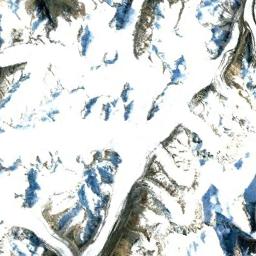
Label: snowberg